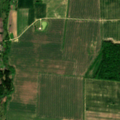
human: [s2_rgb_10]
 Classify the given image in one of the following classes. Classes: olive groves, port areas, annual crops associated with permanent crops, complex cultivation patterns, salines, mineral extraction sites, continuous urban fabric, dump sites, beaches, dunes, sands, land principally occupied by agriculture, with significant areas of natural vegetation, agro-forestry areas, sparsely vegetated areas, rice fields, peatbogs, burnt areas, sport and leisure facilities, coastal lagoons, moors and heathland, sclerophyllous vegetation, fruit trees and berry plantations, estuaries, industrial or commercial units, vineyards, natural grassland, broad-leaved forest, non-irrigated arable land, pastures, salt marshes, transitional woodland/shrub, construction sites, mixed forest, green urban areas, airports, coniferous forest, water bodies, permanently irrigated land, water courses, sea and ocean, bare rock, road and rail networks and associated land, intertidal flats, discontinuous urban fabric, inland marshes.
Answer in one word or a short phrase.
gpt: non-irrigated arable land, pastures, complex cultivation patterns, broad-leaved forest